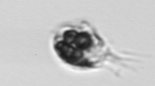
Label: Balanion